Aerial crown-view tile of a tropical tree (Barro Colorado Island, Panama), acquired 20240611:
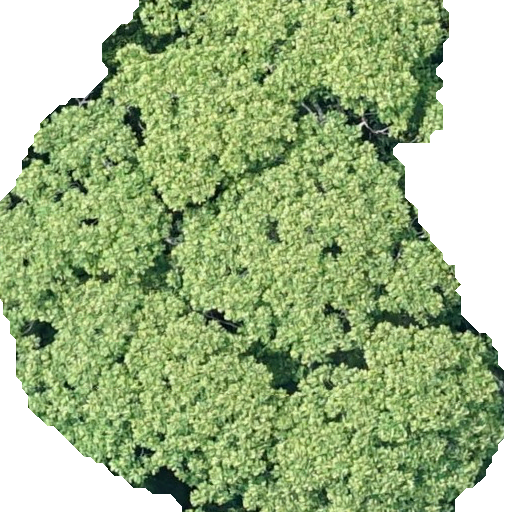
Species: Dipteryx oleifera
GBIF accepted scientific name: Dipteryx oleifera
Crown area: 385.517 m²